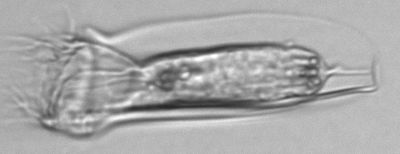
Label: Tintinnina